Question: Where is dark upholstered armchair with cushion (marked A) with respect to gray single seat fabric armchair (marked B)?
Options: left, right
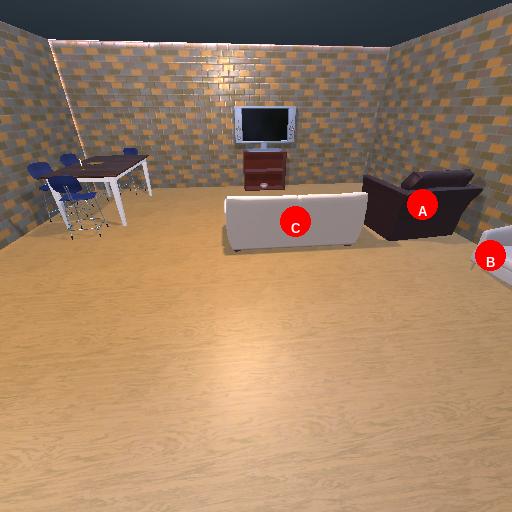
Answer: left